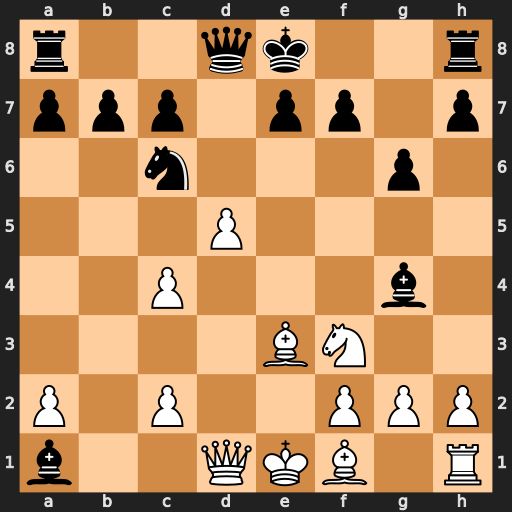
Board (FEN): r2qk2r/ppp1pp1p/2n3p1/3P4/2P3b1/4BN2/P1P2PPP/b2QKB1R
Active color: w
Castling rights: Kkq
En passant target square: -
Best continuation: Qxa1 f6 dxc6 Bxf3 gxf3